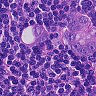
Metastatic tissue present: yes